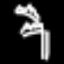
Label: palm tree